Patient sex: M
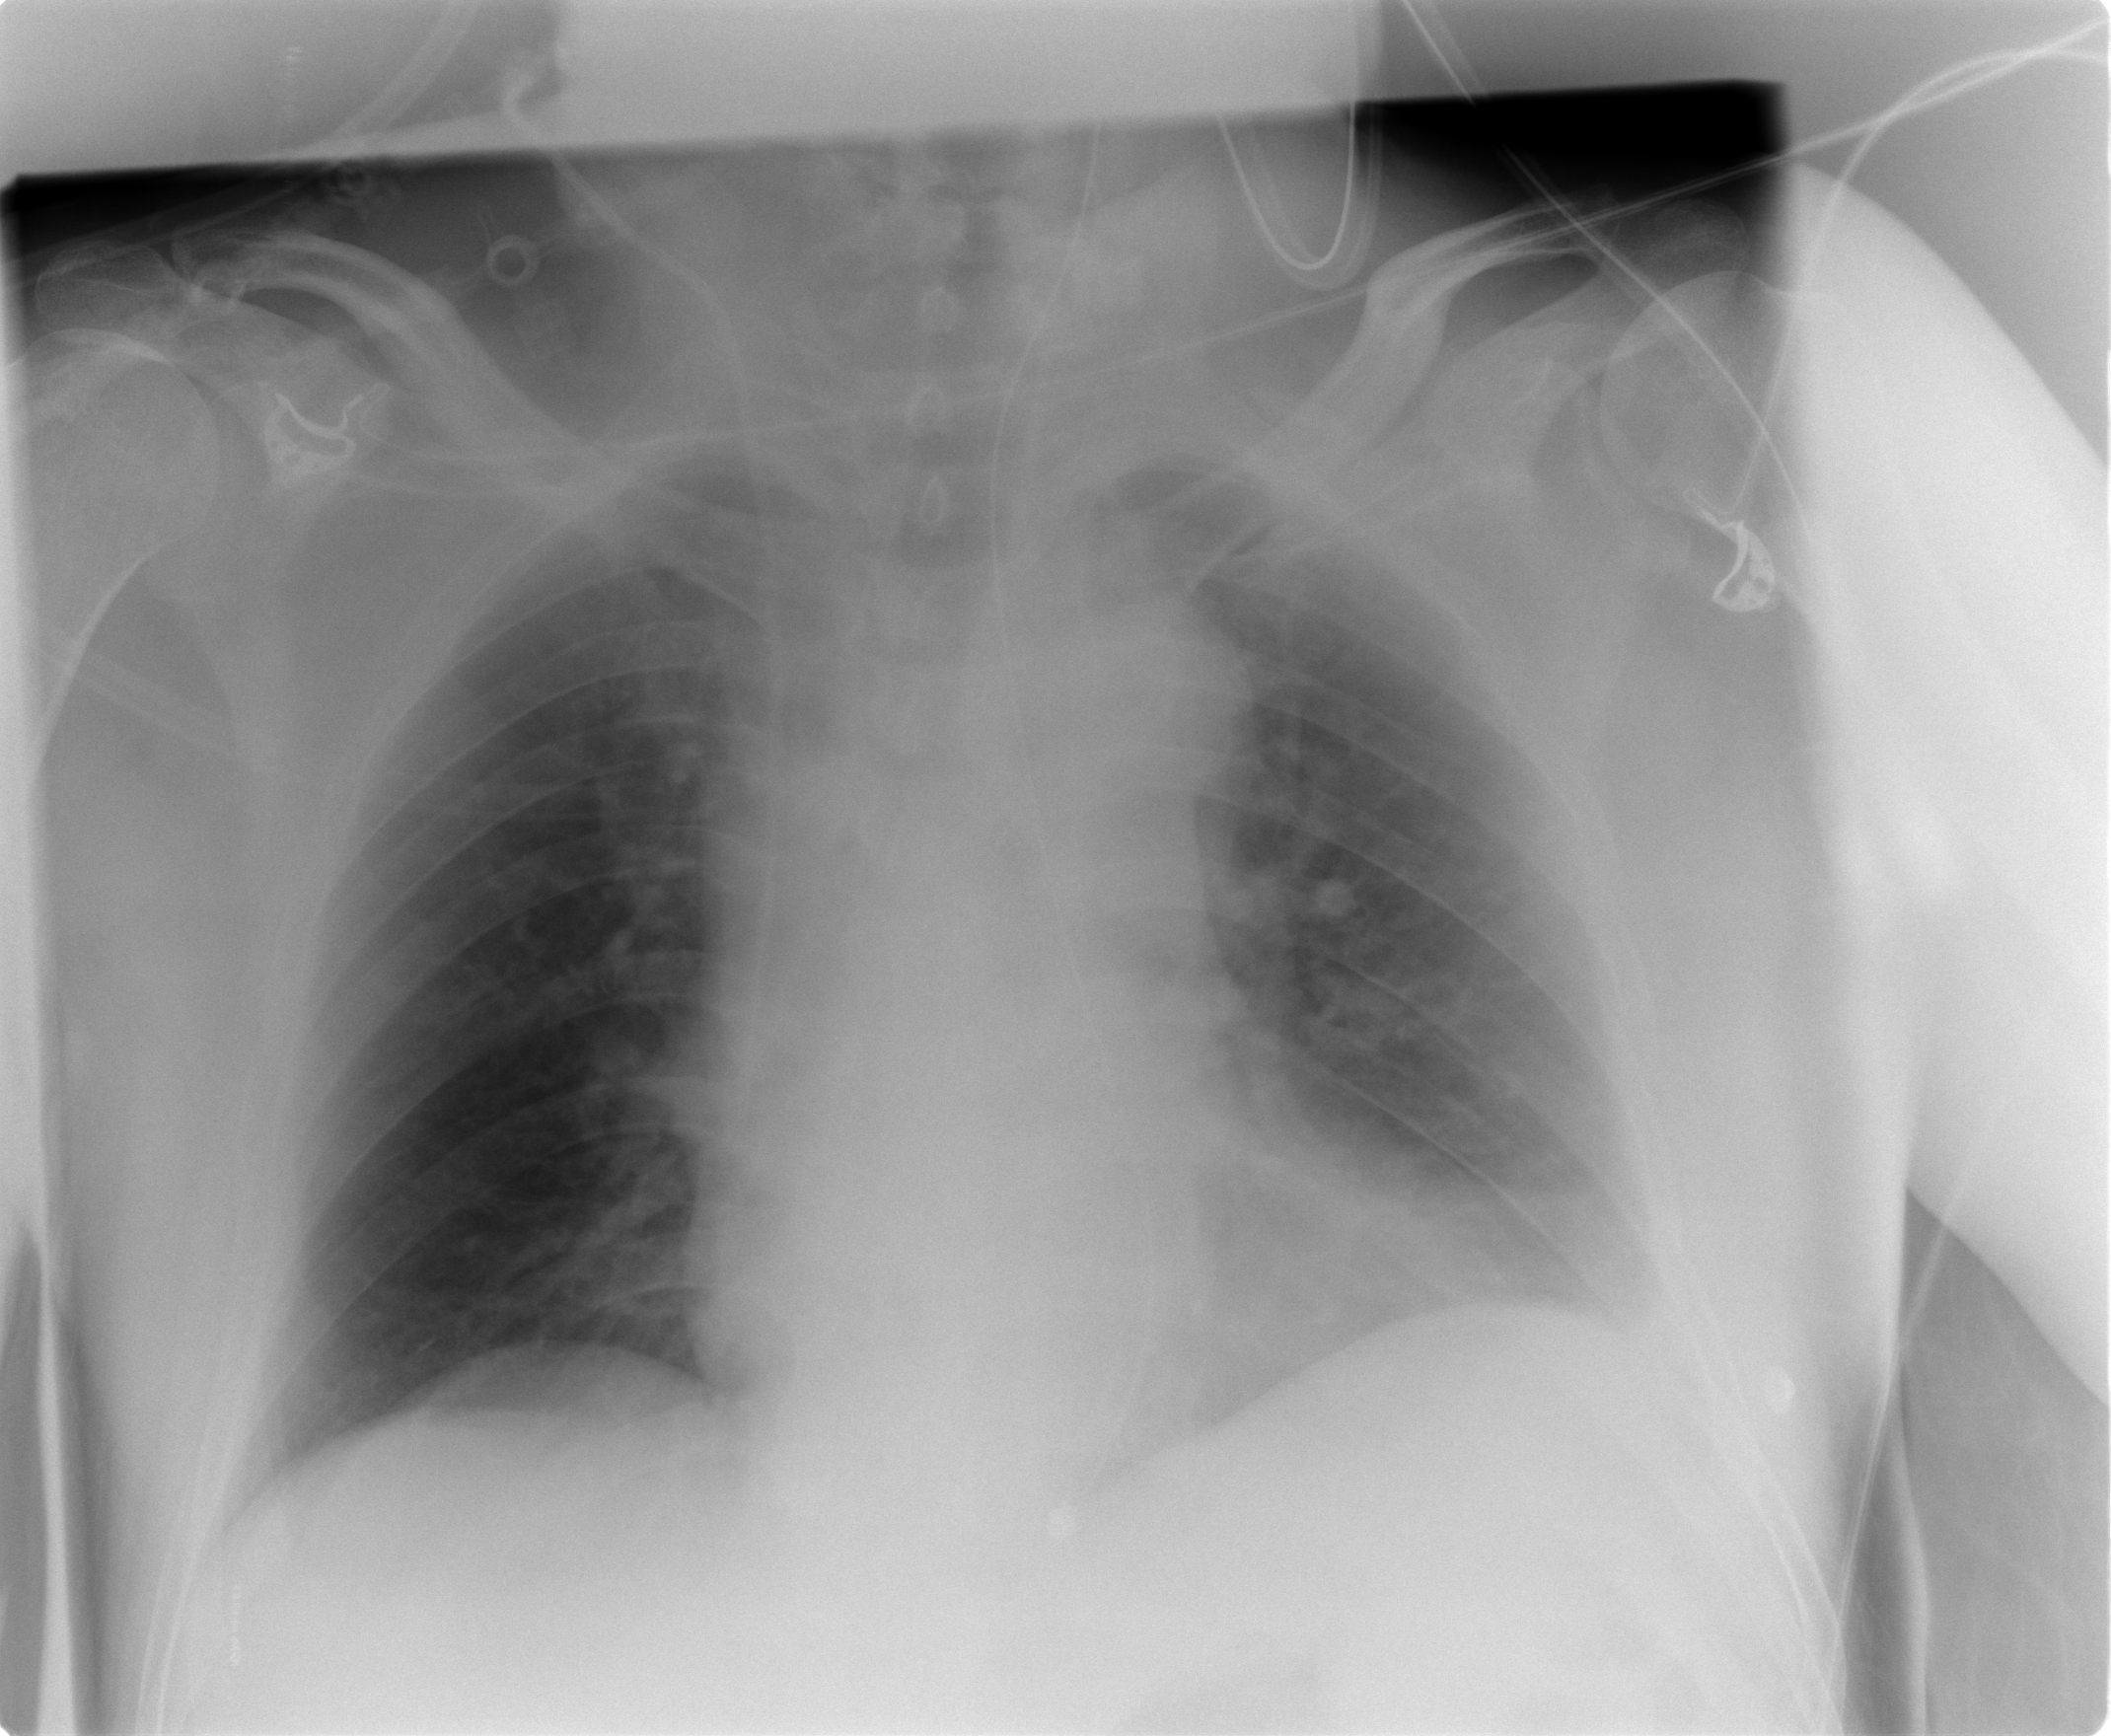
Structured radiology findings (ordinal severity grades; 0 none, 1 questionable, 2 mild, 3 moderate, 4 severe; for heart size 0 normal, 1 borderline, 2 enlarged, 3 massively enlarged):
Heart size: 0
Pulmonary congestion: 0
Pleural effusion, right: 0
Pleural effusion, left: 1
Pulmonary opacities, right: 0
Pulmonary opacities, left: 0
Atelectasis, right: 0
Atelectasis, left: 2